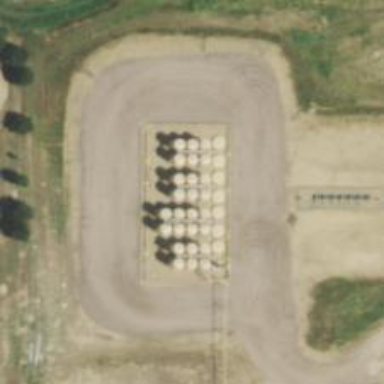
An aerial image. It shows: Storage tank with man-made structure.